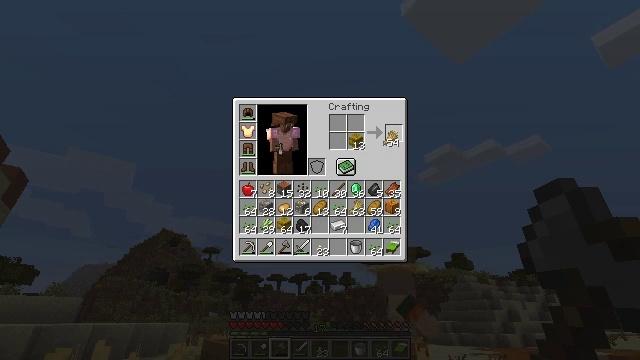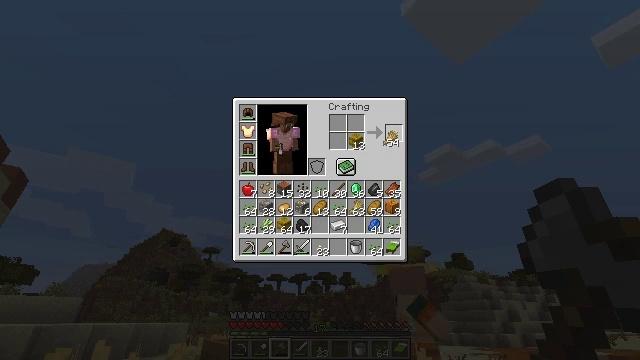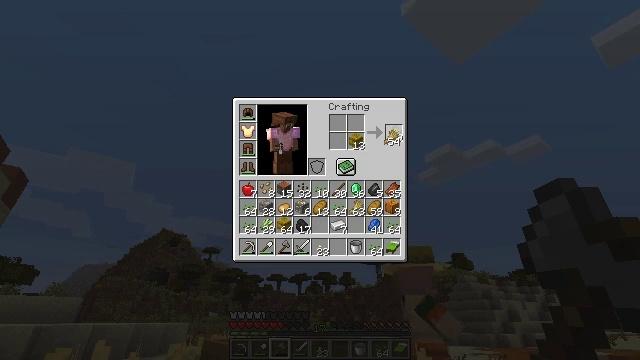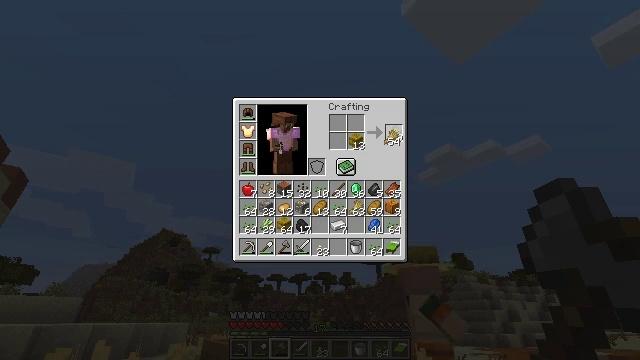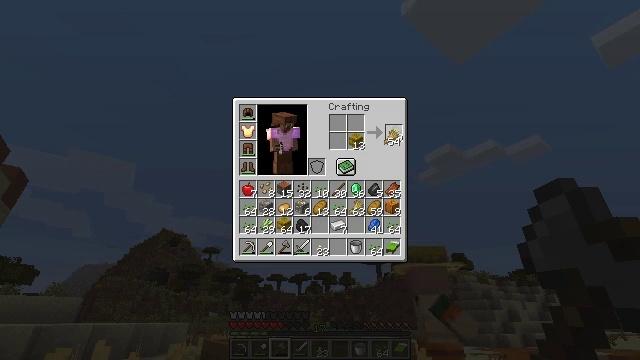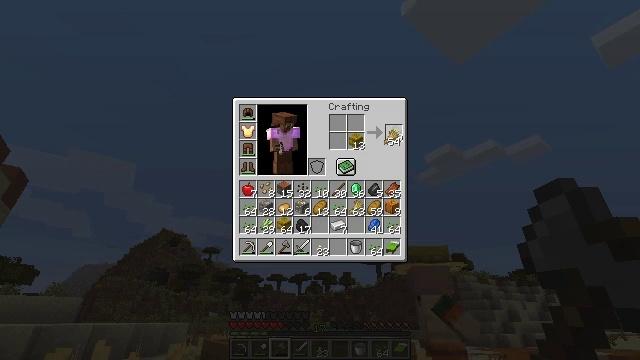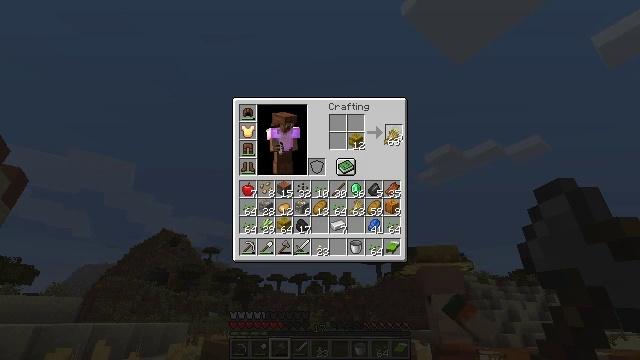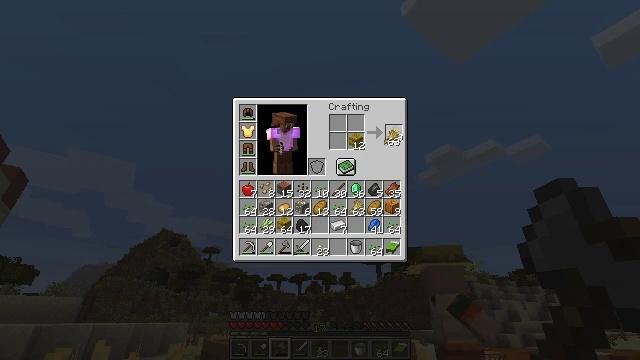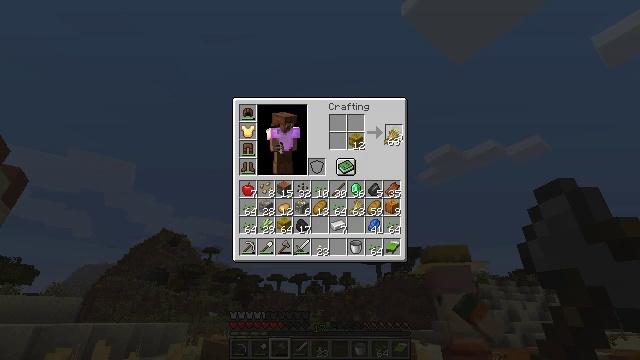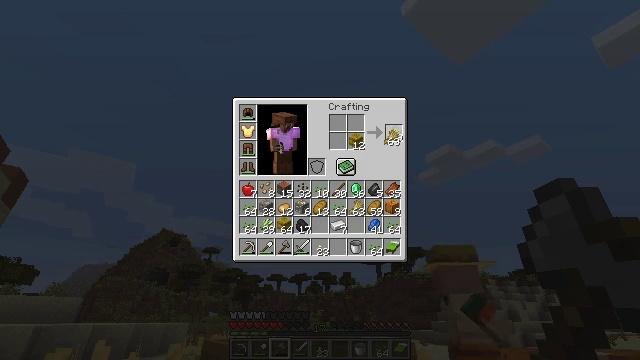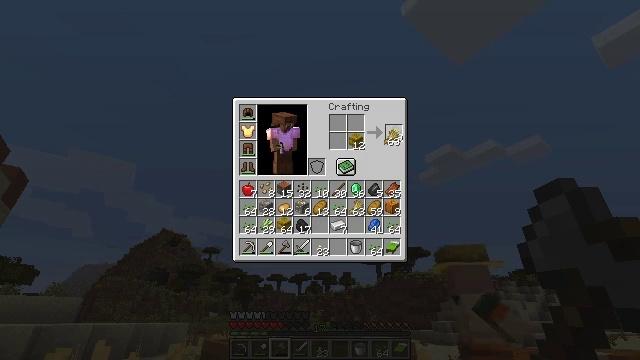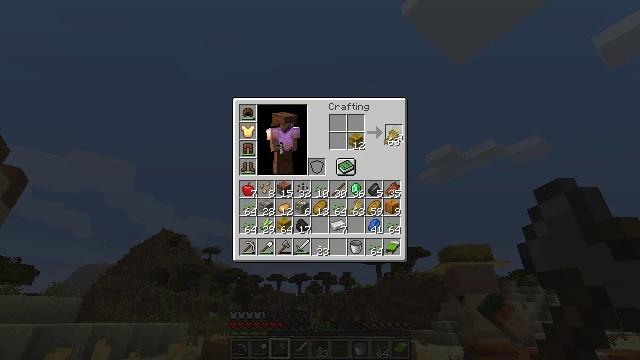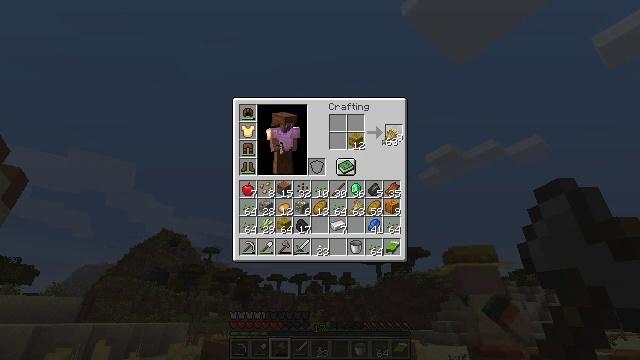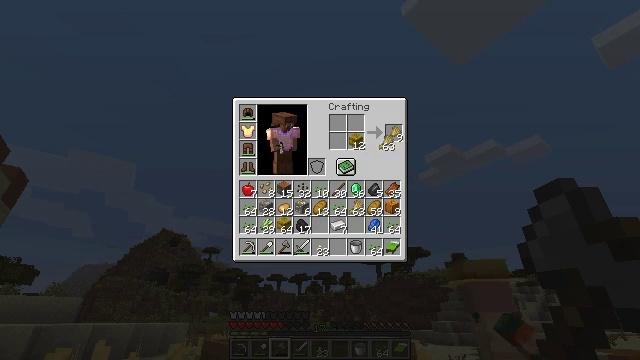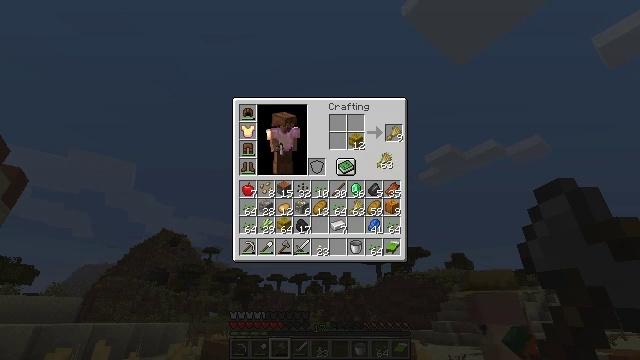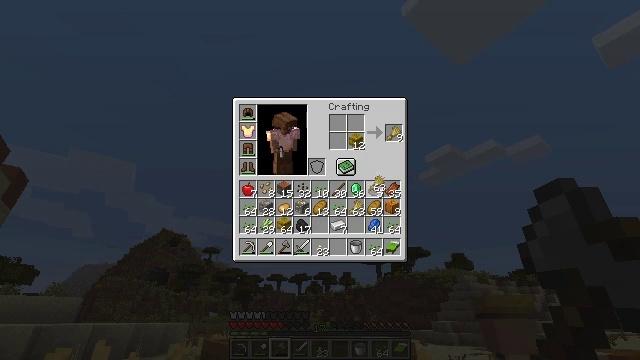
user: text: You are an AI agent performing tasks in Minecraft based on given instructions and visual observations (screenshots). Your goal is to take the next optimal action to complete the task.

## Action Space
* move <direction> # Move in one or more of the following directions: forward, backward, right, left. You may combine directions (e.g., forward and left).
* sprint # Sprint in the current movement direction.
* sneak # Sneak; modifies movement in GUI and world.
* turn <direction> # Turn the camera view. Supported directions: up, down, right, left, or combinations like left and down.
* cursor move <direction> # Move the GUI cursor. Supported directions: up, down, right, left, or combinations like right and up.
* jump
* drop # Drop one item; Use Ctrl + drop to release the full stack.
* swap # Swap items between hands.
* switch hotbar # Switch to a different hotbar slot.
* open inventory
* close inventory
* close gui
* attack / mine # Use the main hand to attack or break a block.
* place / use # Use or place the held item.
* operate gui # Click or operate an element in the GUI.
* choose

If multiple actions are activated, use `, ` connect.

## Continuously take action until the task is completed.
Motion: motion action
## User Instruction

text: Craft wheat using the necessary items.
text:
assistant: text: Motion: no_op
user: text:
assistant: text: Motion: no_op
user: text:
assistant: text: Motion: operate gui
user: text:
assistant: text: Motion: operate gui
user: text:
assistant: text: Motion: operate gui
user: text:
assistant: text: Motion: no_op
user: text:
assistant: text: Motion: operate gui
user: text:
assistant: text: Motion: operate gui
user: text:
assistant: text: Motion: operate gui
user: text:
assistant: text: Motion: no_op
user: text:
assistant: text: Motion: no_op
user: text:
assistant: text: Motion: no_op
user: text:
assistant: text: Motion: no_op
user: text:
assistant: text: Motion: cursor move down
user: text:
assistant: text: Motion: cursor move left and down
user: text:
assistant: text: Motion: cursor move left and down
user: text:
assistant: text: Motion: no_op
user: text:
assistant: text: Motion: no_op
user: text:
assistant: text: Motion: no_op
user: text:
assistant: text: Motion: no_op
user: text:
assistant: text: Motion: no_op
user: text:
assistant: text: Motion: no_op
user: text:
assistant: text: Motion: no_op
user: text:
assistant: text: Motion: no_op
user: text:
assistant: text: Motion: operate gui
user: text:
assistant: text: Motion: operate gui
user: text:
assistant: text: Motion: operate gui
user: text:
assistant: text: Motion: no_op
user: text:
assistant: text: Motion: no_op
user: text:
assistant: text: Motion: no_op